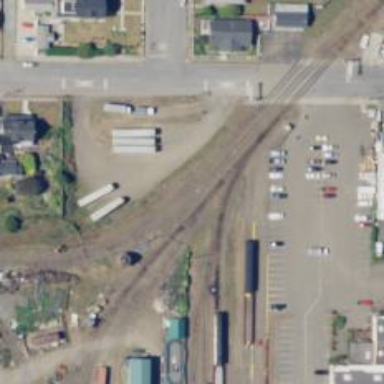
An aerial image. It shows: Disused railway siding.